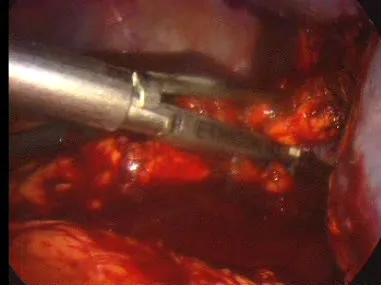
Division of the vessels of the splenic hilum by application of endoscopic vascular staplers.
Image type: medical_photograph (other_medical_photograph)